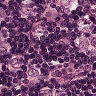
Metastatic tissue present: yes